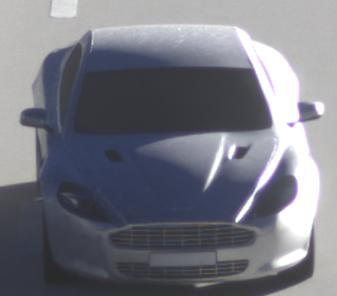
Make: Aston Martin
Model: Rapide
Detailed model: Rapide
Model produced from: 2010/03
Model produced until: 2013/07
Doors: 5
Color: white
Road condition: dry road
Daytime: sunrise or sunset
Contrast: high contrast